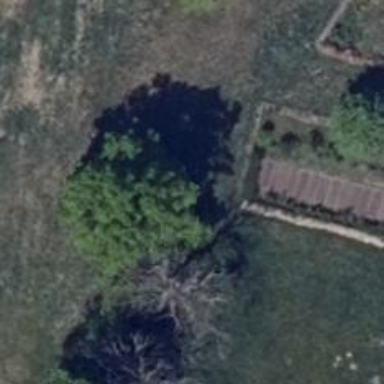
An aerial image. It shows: Row of trees in natural setting.